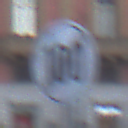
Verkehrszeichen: EndeGeschwindigkeit100
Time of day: SunriseSunset
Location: Outdoor (Urban)
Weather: PartlyCloudy
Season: NotSpecified
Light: Natural